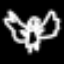
Label: angel